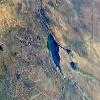
Label: land